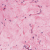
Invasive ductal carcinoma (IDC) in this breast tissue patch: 0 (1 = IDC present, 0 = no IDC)